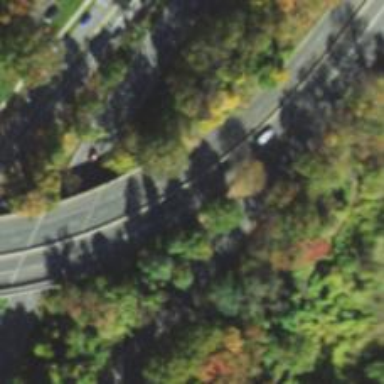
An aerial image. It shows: Urban freeway or expressway.